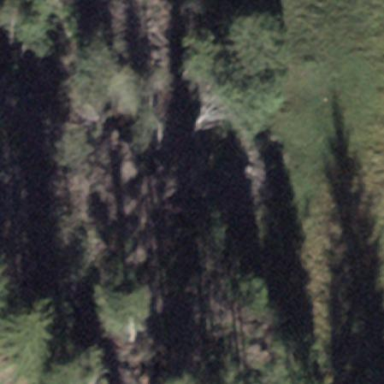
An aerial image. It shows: Forest area.